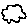
Label: cloud